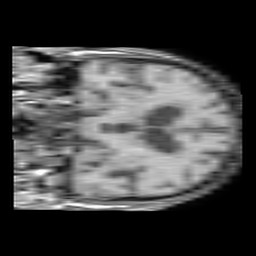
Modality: T1w
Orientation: coronal
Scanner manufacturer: philips
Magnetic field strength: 1.5 T
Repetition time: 0.1797 s
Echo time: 0.001828 s